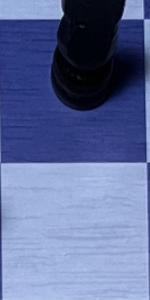
Label: Empty